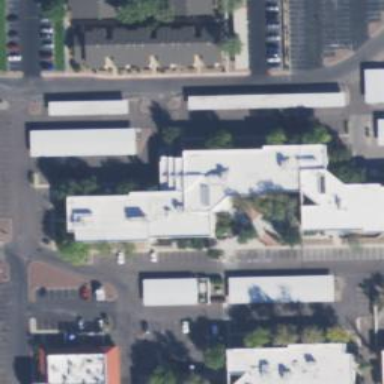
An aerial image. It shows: College building.